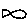
Label: fish